Question: I am looking for a way to change the position of the exponent on an axis when using scientific notation. I got stuck at this problem already a few times. I know already that the default formatter is the 'ScalarFormatter' but it has no option to access the exponent somehow.
There is a <URL>' method contains one text object more if scientific notation is used. For example:
'''
import matplotlib.pyplot as plt
import numpy as np
fig= plt.figure(figsize = plt.figaspect(0.5))
ax1= fig.add_subplot(121)
ax1.plot(np.arange(146), np.random.rand(146))
print(ax1.get_xmajorticklabels())
ax2= fig.add_subplot(122)
ax2.plot(np.arange(146)*1e-6, np.random.rand(146))
print(ax2.get_xmajorticklabels())
'''

The prints give: '<a list of 9 Text xticklabel objects>' and '<a list of 10 Text xticklabel objects>'
So I thought the additional list item could be the text object for the exponent. But it's empty when I print the text.
Is there any way to access this exponent as a text object? Then it should be possible to set its position, isn't it?
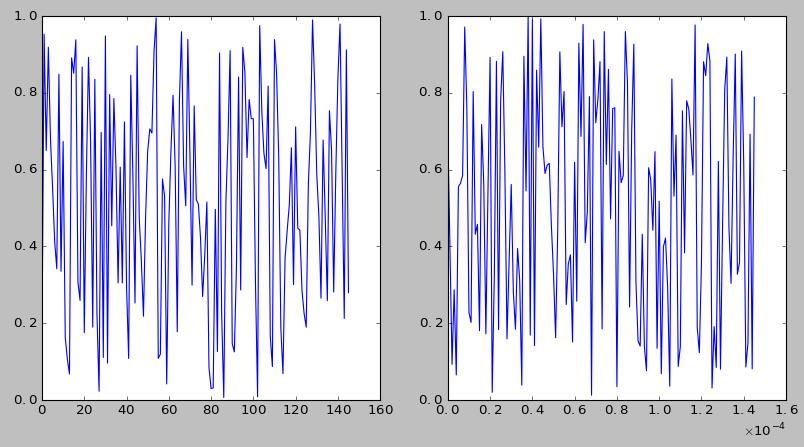
Answer: To access the list of <URL>':
'''
print([s.get_text() for s in ax2.get_xmajorticklabels()])
'''
However, the result of that is
'''
<a list of 9 Text xticklabel objects>
[u'', u'', u'', u'', u'', u'', u'', u'', u'']
<a list of 10 Text xticklabel objects>
[u'', u'', u'', u'', u'', u'', u'', u'', u'', u'']
'''
After running 'fig.tight_layout()', the output of these 'Text xticklabel objects' can now be enumerated:
'''
<a list of 9 Text xticklabel objects>
[(0.0, 0), (20.0, 0), (40.0, 0), (60.0, 0), (80.0, 0), (100.0, 0), (120.0, 0), (140.0, 0), (160.0, 0)]
<a list of 10 Text xticklabel objects>
[(0.0, 0), (2.0000000000000002e-05, 0), (4.0000000000000003e-05, 0), (6.0000000000000008e-05, 0), (8.0000000000000007e-05, 0), (0.0001, 0), (0.00012000000000000002, 0), (0.00014000000000000001, 0), (0.00016000000000000001, 0), (0, 0)]
'''
For an exponent like '-7', there is actually the same amount of objects in both lists.
The closest method I've found for positioning the label is detailed <URL>. Sadly, it will only work horizontally for the x-axis and vertically for the y-axis, so you can't really arbitrarily position the label on the graph.
'''
ax2.get_xaxis().get_offset_text().set_position((0.5,0))
'''
<URL>